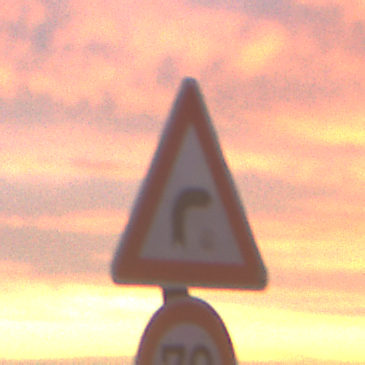
Verkehrszeichen: KurveRechts
Zusatzzeichen unten: Geschwindigkeit70
Umgebung: Outdoor, Urban
Tageszeit: SunriseSunset
Wetter: PartlyCloudy
Licht: Natural
Jahreszeit: NotSpecified
Kontrast: MediumContrast